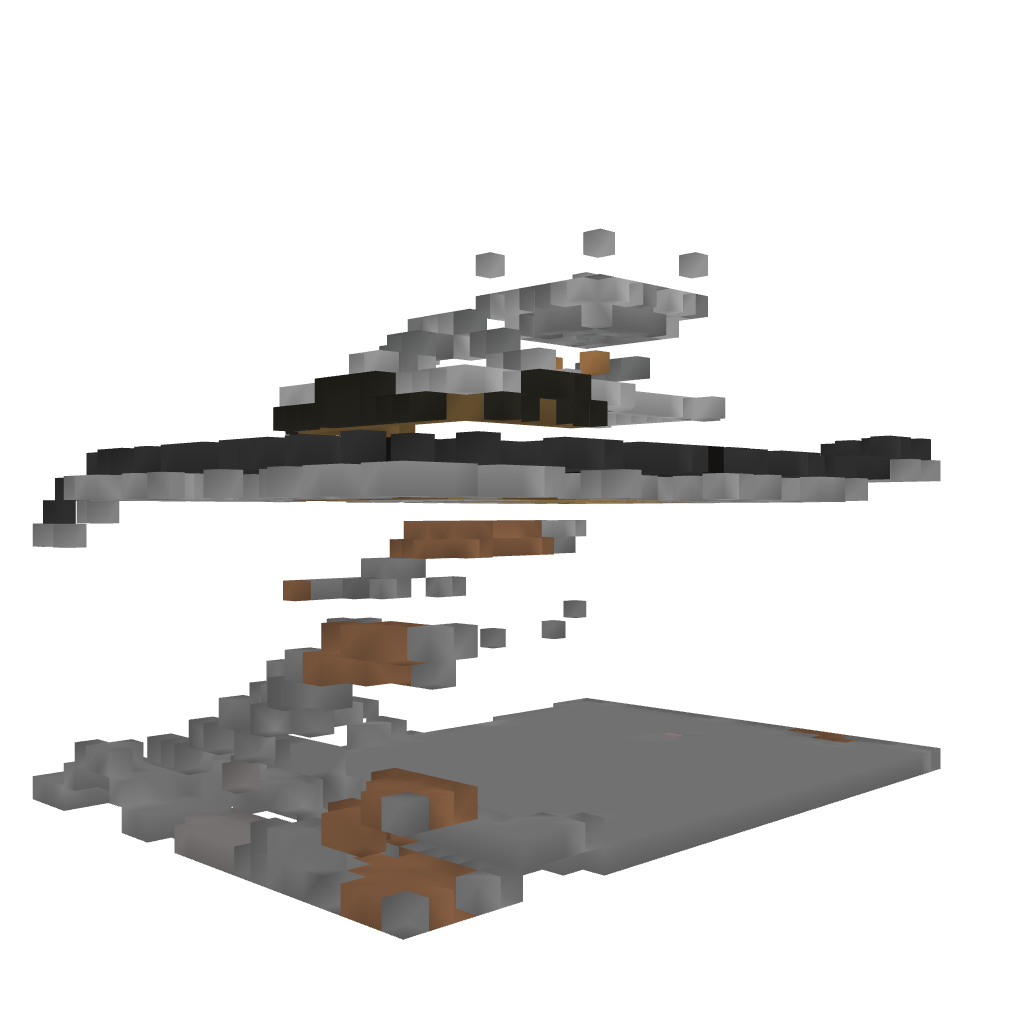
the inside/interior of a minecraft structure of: The Modern Outpost [1]